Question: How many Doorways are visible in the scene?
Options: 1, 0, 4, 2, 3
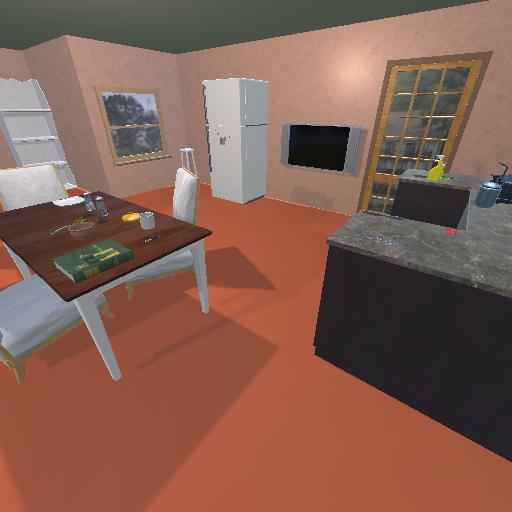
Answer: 1